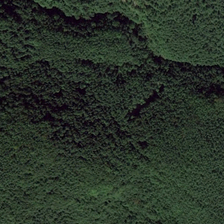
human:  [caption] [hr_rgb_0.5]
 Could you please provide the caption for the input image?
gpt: many green trees form a piece of forest .

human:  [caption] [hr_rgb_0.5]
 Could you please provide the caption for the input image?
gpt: many green trees form a piece of forest .

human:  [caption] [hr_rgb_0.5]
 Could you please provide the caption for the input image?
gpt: many green trees form a piece of forest .

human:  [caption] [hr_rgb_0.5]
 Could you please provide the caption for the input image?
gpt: many green trees form a piece of forest .

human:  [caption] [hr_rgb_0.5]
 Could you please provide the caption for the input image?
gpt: many green trees form a piece of forest .